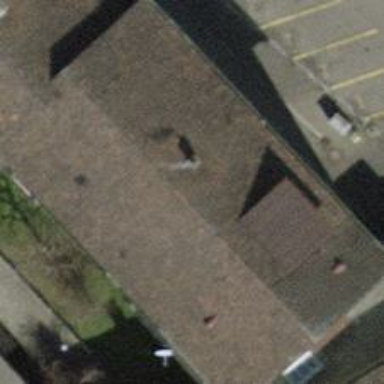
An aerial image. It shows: Building with pitched tile roof.